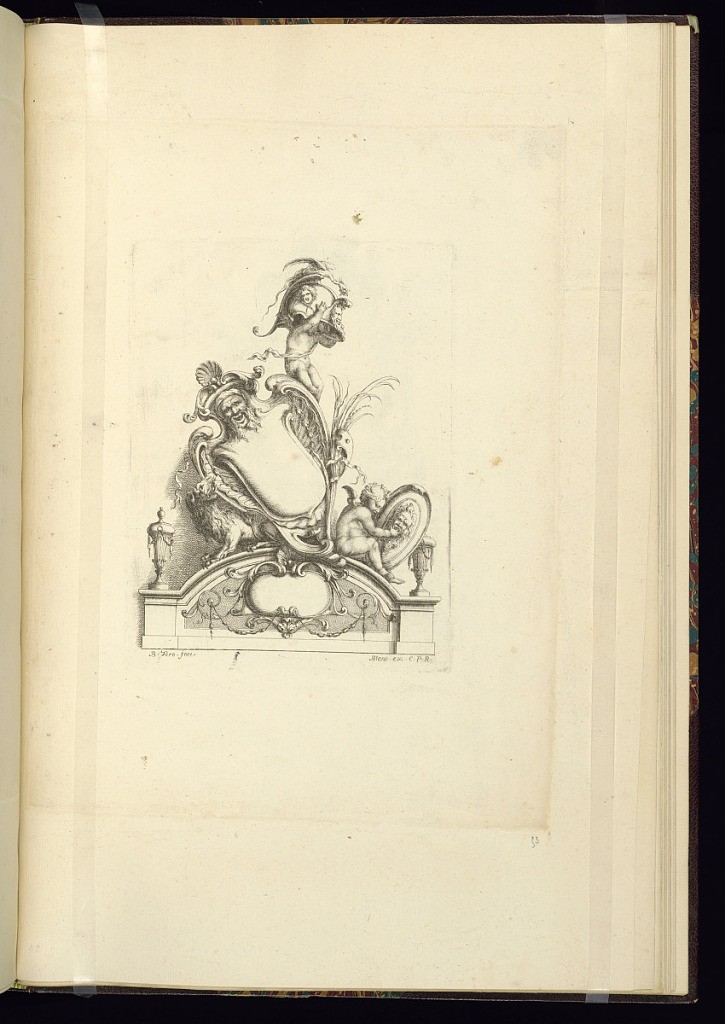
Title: Cartouche Design
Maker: Jean-Bernard Turreau, French, 1672 - 1731
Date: early 18th century
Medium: Etching on laid paper
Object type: Print
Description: Design for a cartouche framed by putti, a lion, palm leaves, mascaron (mask), shells, ribbons, helmet, and shield. The cartouche is on a base with two vases, and decorated with a smaller cartouche, scrolling leaves (rinceaux), fleurons, shell, and festoons of leaves. The plate is signed.